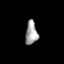
Tissue: prostate
Cell type: T cells
Senescence score: 0.3206
Nuclear area (px): 281
Mean DAPI intensity: 161.278